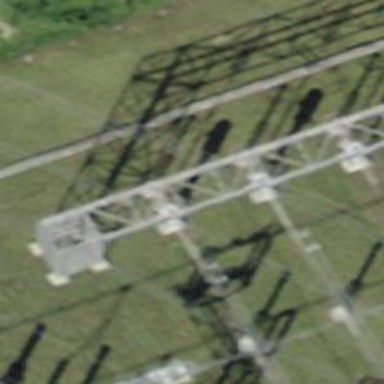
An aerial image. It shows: Three power lines with cables.